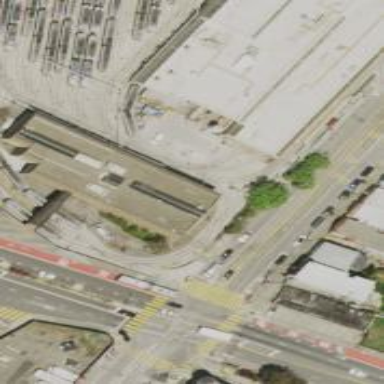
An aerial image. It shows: Railway crossing.